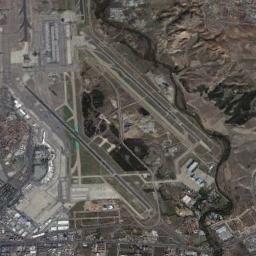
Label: airport